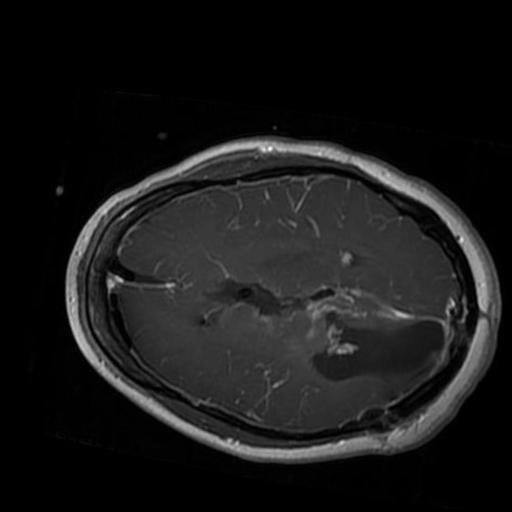
Label: brain_glioma